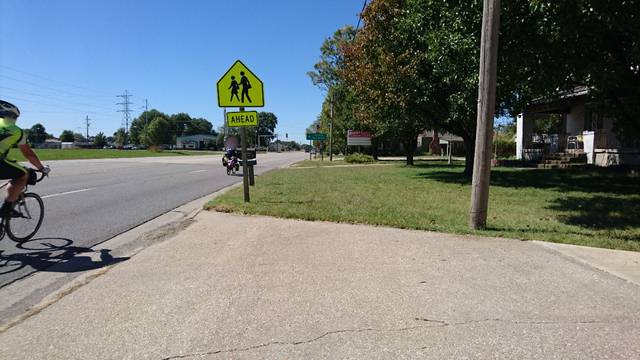
Region: United States
Coordinates: 37.075, -94.703